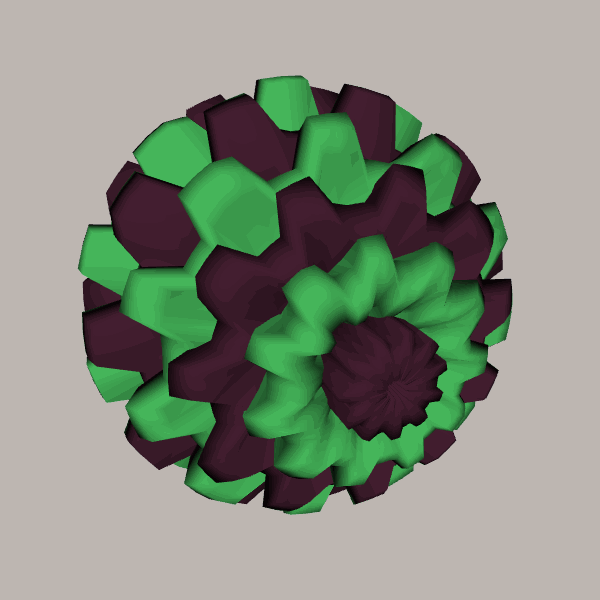
Background: light